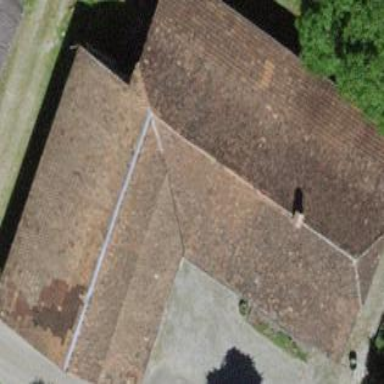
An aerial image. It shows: Farm building.